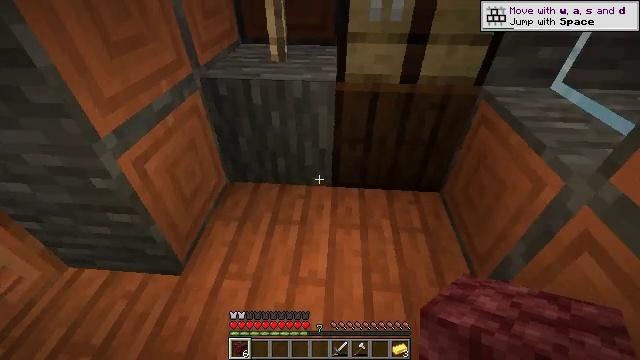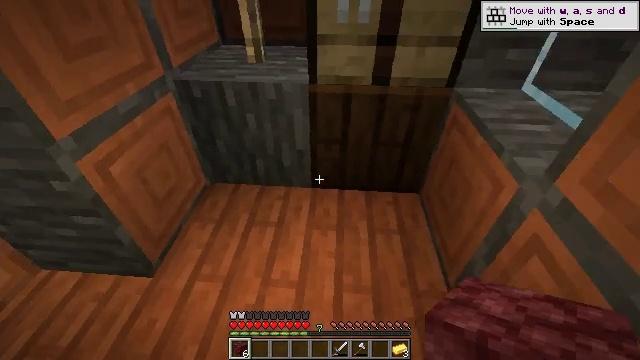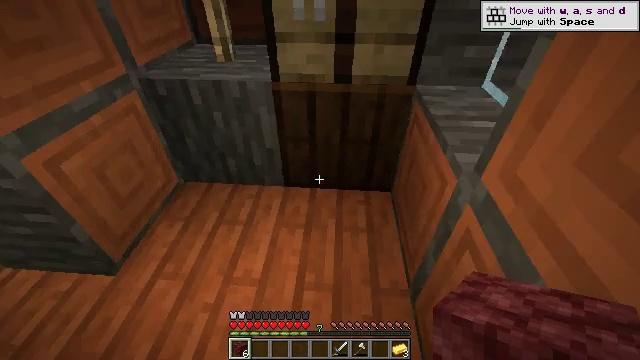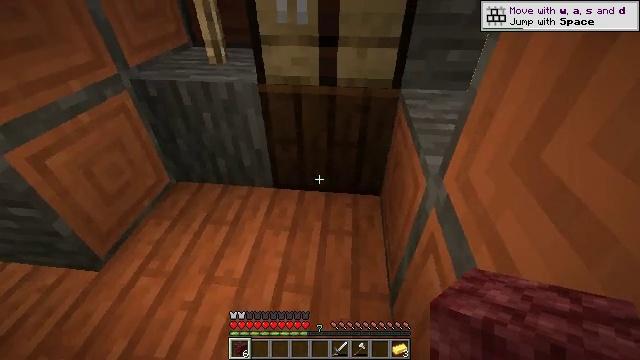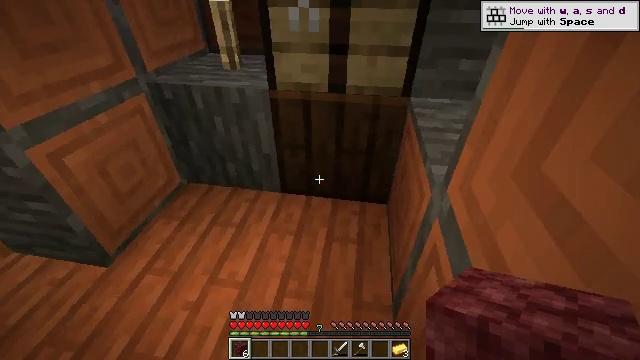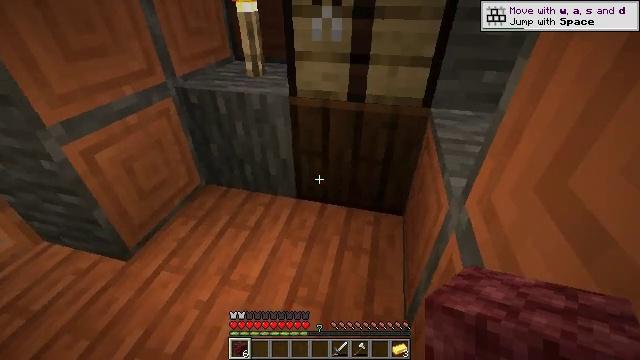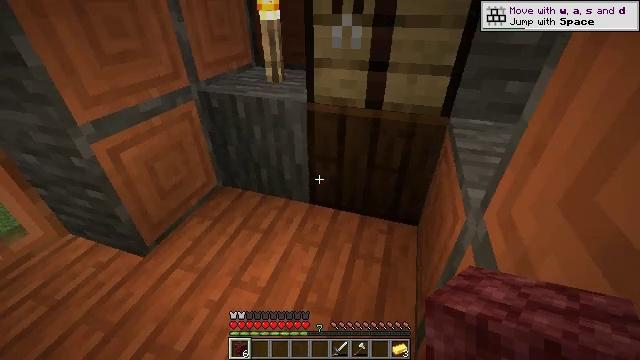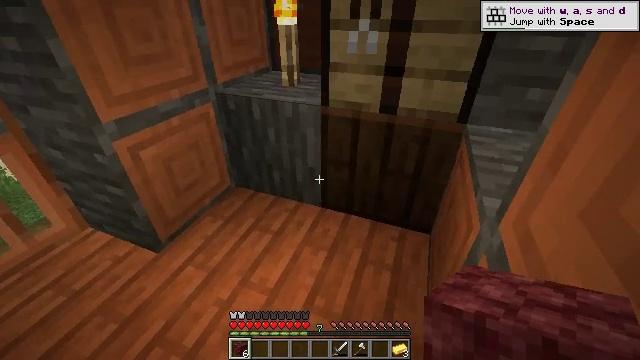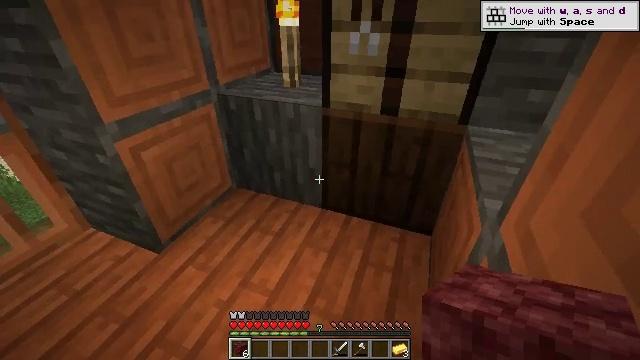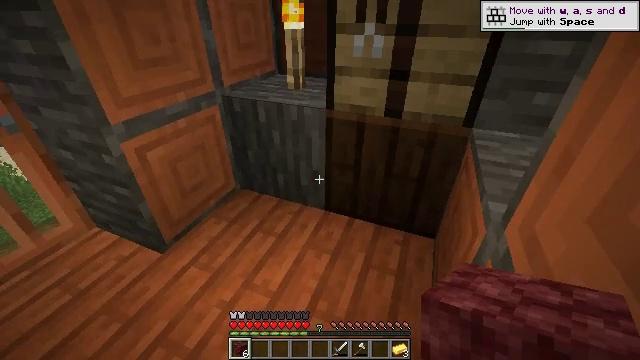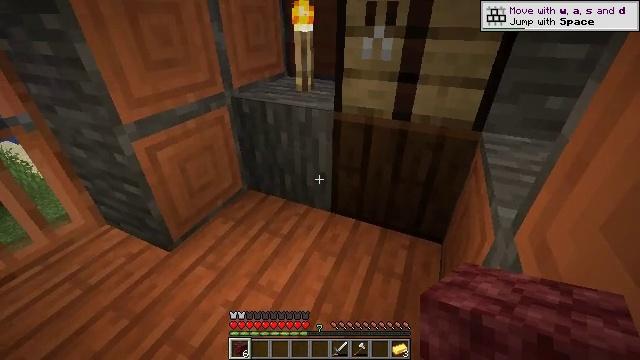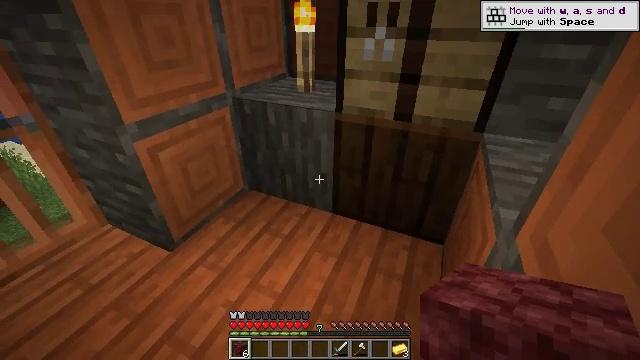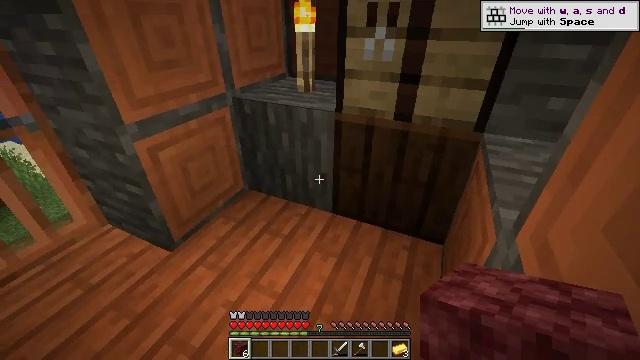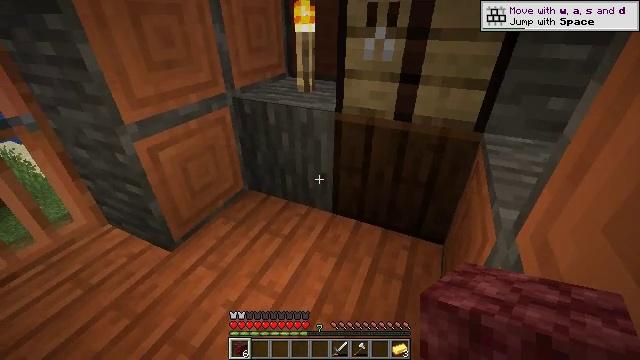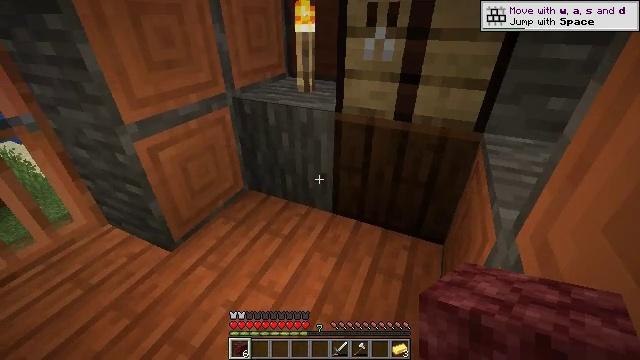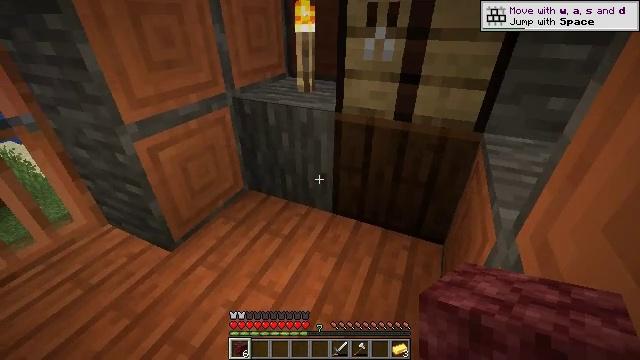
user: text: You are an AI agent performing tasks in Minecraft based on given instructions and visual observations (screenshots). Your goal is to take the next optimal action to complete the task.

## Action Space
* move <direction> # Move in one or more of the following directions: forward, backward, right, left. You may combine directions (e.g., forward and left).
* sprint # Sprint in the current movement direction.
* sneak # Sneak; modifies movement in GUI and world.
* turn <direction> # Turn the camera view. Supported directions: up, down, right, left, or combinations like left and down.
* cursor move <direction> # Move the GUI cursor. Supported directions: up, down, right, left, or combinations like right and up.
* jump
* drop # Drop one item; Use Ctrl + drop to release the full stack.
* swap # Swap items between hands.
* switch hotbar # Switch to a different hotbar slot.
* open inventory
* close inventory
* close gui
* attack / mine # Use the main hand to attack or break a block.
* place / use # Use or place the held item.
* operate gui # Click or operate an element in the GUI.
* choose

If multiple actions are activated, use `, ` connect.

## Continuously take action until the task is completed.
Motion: motion action
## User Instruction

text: Make a stone shovel using sticks and cobblestone.
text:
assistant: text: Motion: move right
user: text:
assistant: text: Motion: move right
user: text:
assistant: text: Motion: turn left
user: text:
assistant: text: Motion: turn left and up
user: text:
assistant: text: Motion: turn left and up
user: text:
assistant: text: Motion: turn left and up
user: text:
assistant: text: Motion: turn left
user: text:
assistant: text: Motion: no_op
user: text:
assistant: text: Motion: no_op
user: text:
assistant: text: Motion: turn left
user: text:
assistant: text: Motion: no_op
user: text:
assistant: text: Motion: no_op
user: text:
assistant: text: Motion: no_op
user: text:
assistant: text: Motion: no_op
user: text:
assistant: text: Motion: no_op
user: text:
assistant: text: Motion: no_op
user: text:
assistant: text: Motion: turn left
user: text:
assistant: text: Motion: turn left
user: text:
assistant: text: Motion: turn left and up
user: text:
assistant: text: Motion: turn left and up
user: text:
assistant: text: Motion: turn left
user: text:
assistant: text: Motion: turn left
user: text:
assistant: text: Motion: turn left
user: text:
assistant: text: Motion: no_op
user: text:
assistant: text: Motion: no_op
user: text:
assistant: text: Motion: no_op
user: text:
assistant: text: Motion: no_op
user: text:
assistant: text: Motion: no_op
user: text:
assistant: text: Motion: turn left
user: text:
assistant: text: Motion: turn left